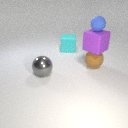
small blue rubber sphere above large brown rubber sphere